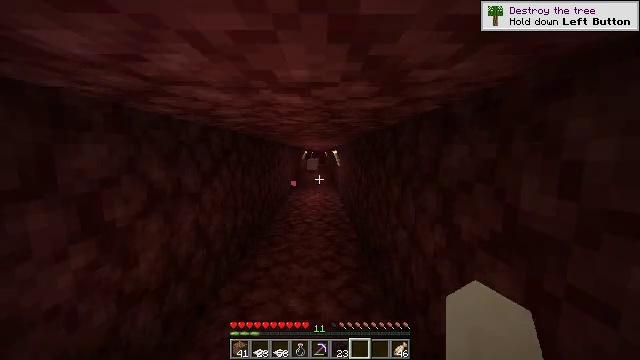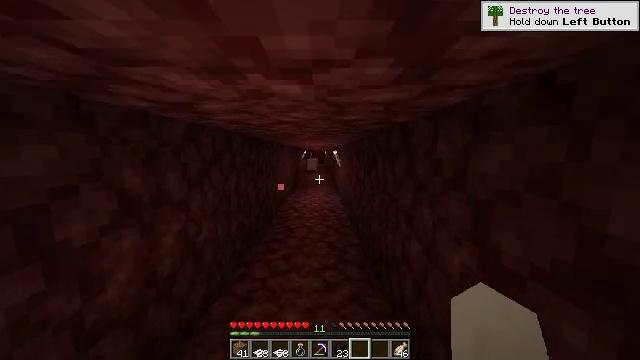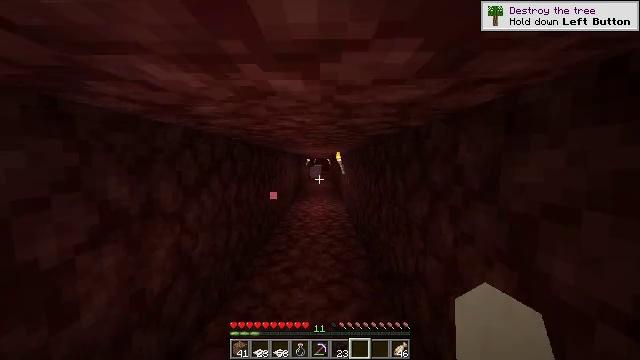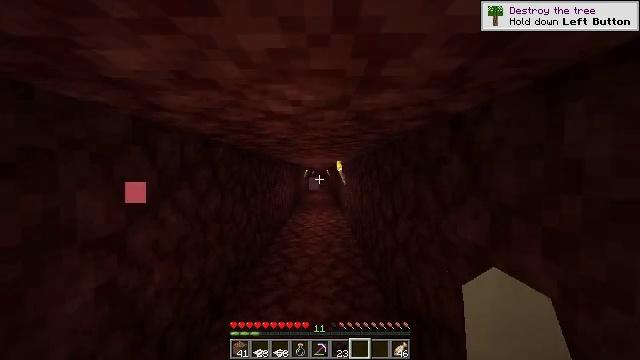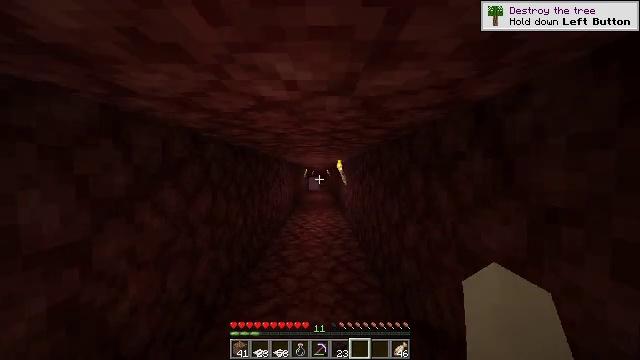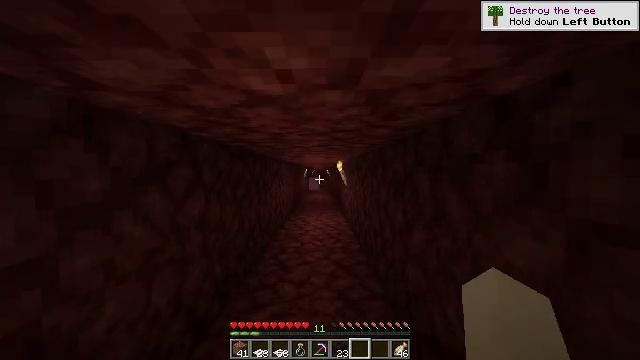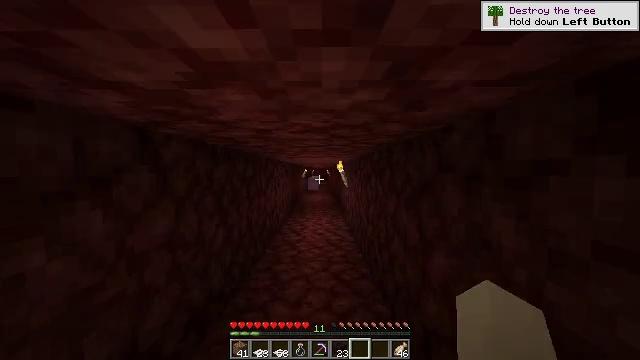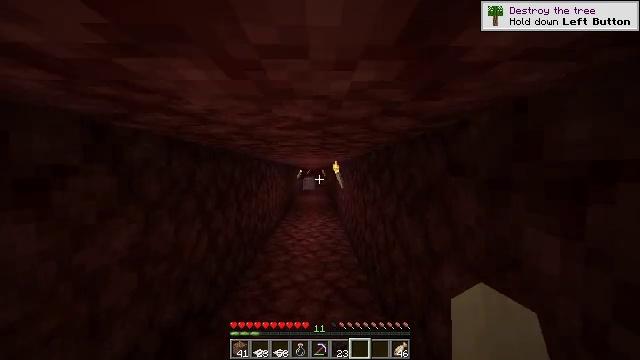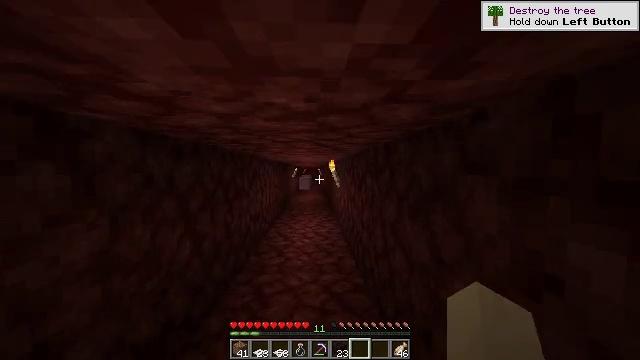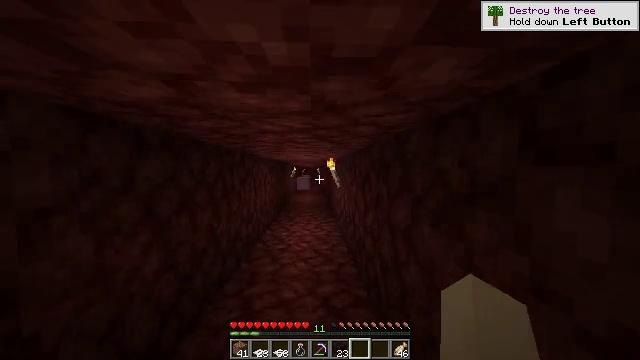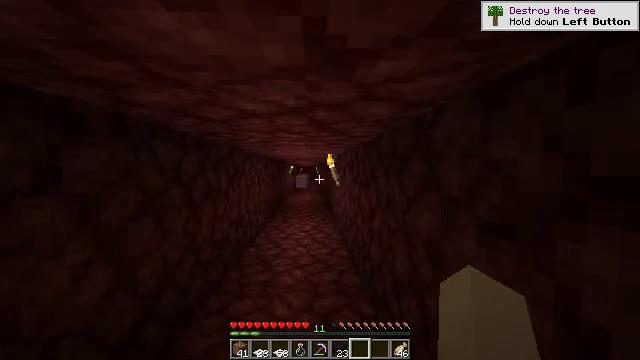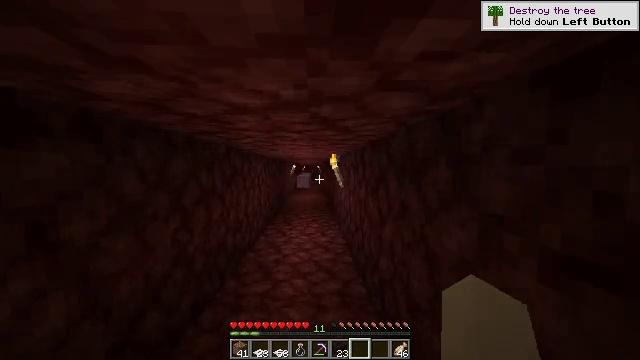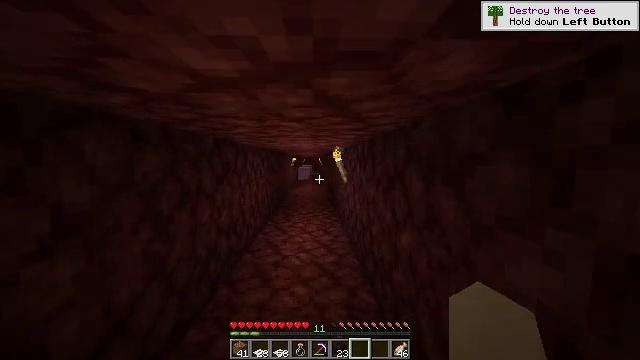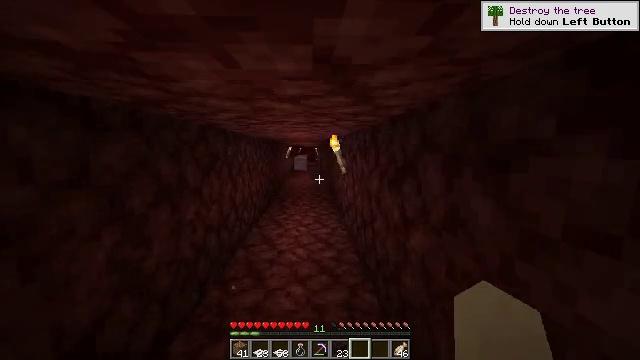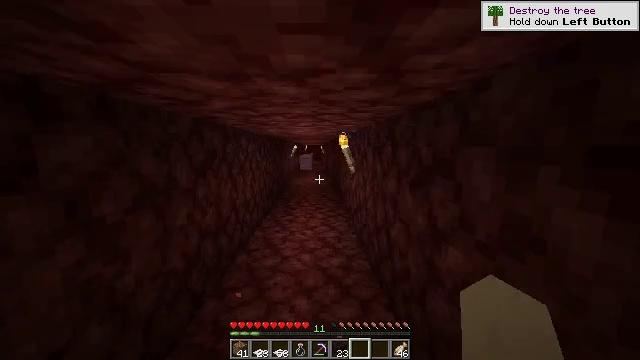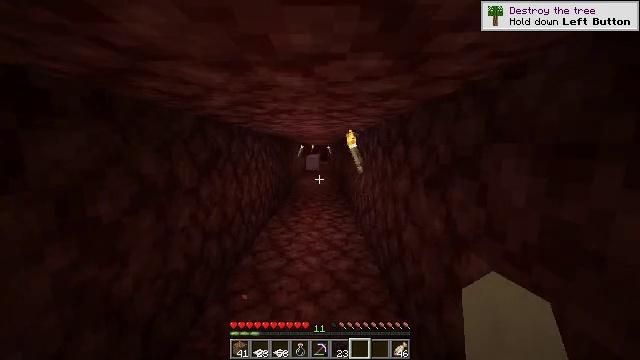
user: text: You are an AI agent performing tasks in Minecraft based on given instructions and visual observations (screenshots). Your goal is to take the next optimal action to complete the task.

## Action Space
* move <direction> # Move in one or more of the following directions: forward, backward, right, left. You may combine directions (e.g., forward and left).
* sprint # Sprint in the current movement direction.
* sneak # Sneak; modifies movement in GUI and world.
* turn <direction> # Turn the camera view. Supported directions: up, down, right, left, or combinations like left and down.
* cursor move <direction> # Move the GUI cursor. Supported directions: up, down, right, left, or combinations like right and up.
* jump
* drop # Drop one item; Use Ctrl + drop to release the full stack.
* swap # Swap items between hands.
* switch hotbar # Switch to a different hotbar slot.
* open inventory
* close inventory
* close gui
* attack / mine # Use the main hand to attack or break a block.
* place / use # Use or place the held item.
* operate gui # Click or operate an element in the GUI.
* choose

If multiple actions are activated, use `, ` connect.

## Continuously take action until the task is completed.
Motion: motion action
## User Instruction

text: Collect the shulker box to move it.
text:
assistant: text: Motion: move forward
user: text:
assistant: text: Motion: move forward, turn up
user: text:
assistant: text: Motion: move forward, turn up
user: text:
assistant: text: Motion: move forward
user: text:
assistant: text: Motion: move forward
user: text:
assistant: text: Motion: move forward
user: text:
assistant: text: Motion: move forward, turn right
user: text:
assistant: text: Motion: move forward, turn right
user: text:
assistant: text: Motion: move forward
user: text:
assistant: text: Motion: move forward
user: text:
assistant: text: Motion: move forward
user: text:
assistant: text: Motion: move forward, turn down
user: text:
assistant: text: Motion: move forward, turn right and down
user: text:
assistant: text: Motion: move forward, turn left
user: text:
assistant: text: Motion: move forward, turn left
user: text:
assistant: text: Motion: move forward, turn left
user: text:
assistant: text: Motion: move forward, turn left
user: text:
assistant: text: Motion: move forward
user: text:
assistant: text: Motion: move forward
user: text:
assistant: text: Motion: move forward
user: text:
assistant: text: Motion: move forward
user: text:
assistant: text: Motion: move forward
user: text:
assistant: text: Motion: move forward
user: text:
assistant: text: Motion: move forward
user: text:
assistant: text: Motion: move forward
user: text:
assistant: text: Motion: move forward
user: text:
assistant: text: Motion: move forward
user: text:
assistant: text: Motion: move forward
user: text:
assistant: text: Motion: move forward
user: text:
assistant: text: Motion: move forward, turn right